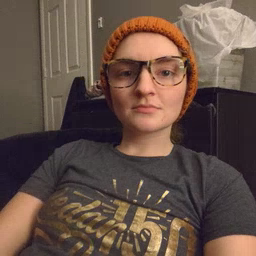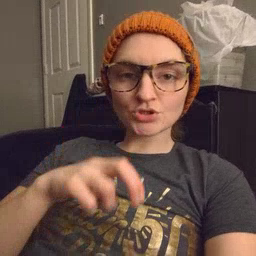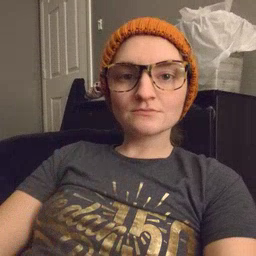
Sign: chair